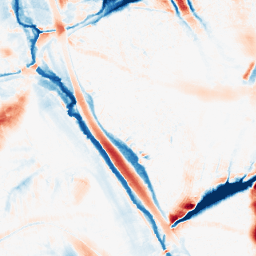
Category: morphological
Decomposition family: morphological_ellipse
Decomposition parameters: operation: average
width: 30
height: 50
Upsampling method: sinc_hamming
Upsampling parameters: scale: 2
kernel_size: 4
Upsampling scale: 2